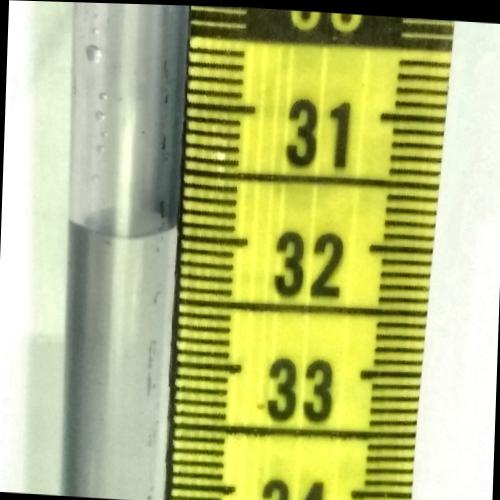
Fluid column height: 32.0 cm